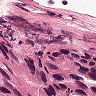
Metastatic tissue present: yes